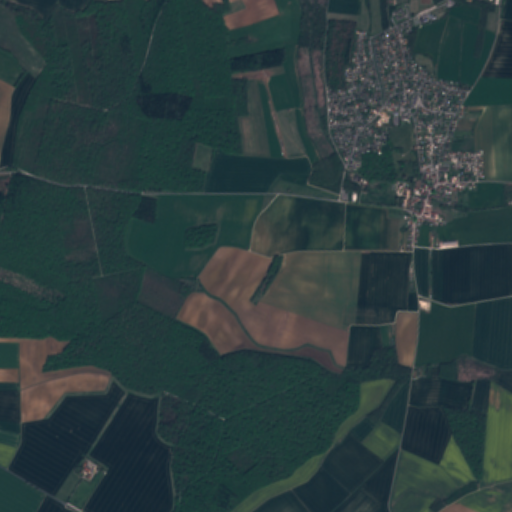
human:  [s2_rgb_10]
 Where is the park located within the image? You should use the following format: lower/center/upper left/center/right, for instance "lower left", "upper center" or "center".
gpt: The park is located in the upper right of the image.
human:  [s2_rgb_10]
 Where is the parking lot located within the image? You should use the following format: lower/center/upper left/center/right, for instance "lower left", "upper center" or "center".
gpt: The parking lot is located in the upper right of the image.
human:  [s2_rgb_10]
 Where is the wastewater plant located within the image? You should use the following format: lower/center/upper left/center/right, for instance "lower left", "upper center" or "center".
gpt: The wastewater plant is located in the center right of the image.
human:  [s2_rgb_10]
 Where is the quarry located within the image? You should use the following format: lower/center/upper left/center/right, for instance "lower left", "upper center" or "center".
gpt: There is no quarry in the image.